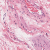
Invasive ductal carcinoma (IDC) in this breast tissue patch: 0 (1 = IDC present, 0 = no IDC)